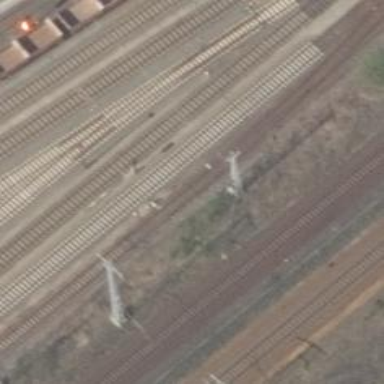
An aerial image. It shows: Railway switch.